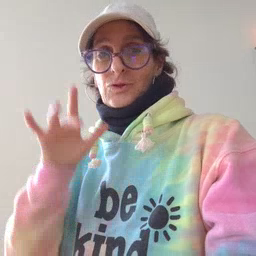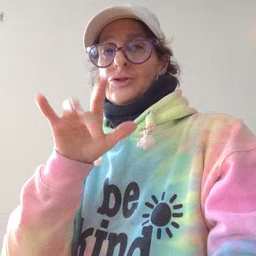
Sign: touch